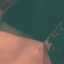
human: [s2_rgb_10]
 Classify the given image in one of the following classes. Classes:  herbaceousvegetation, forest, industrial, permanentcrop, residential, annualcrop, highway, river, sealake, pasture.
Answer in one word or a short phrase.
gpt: AnnualCrop